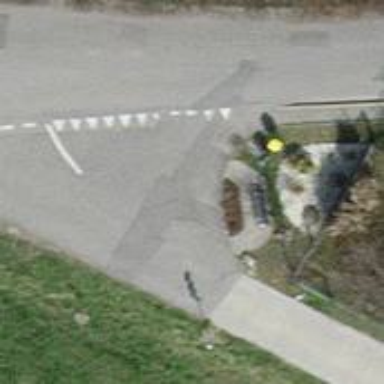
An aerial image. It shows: Post box.